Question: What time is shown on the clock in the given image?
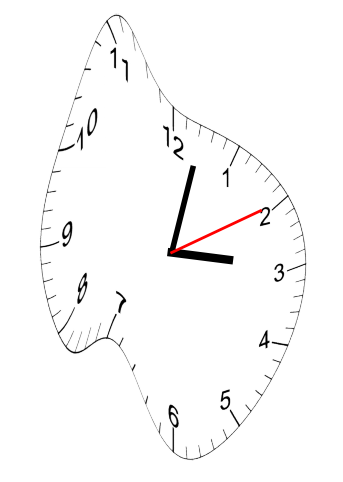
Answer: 03:02:10